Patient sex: M
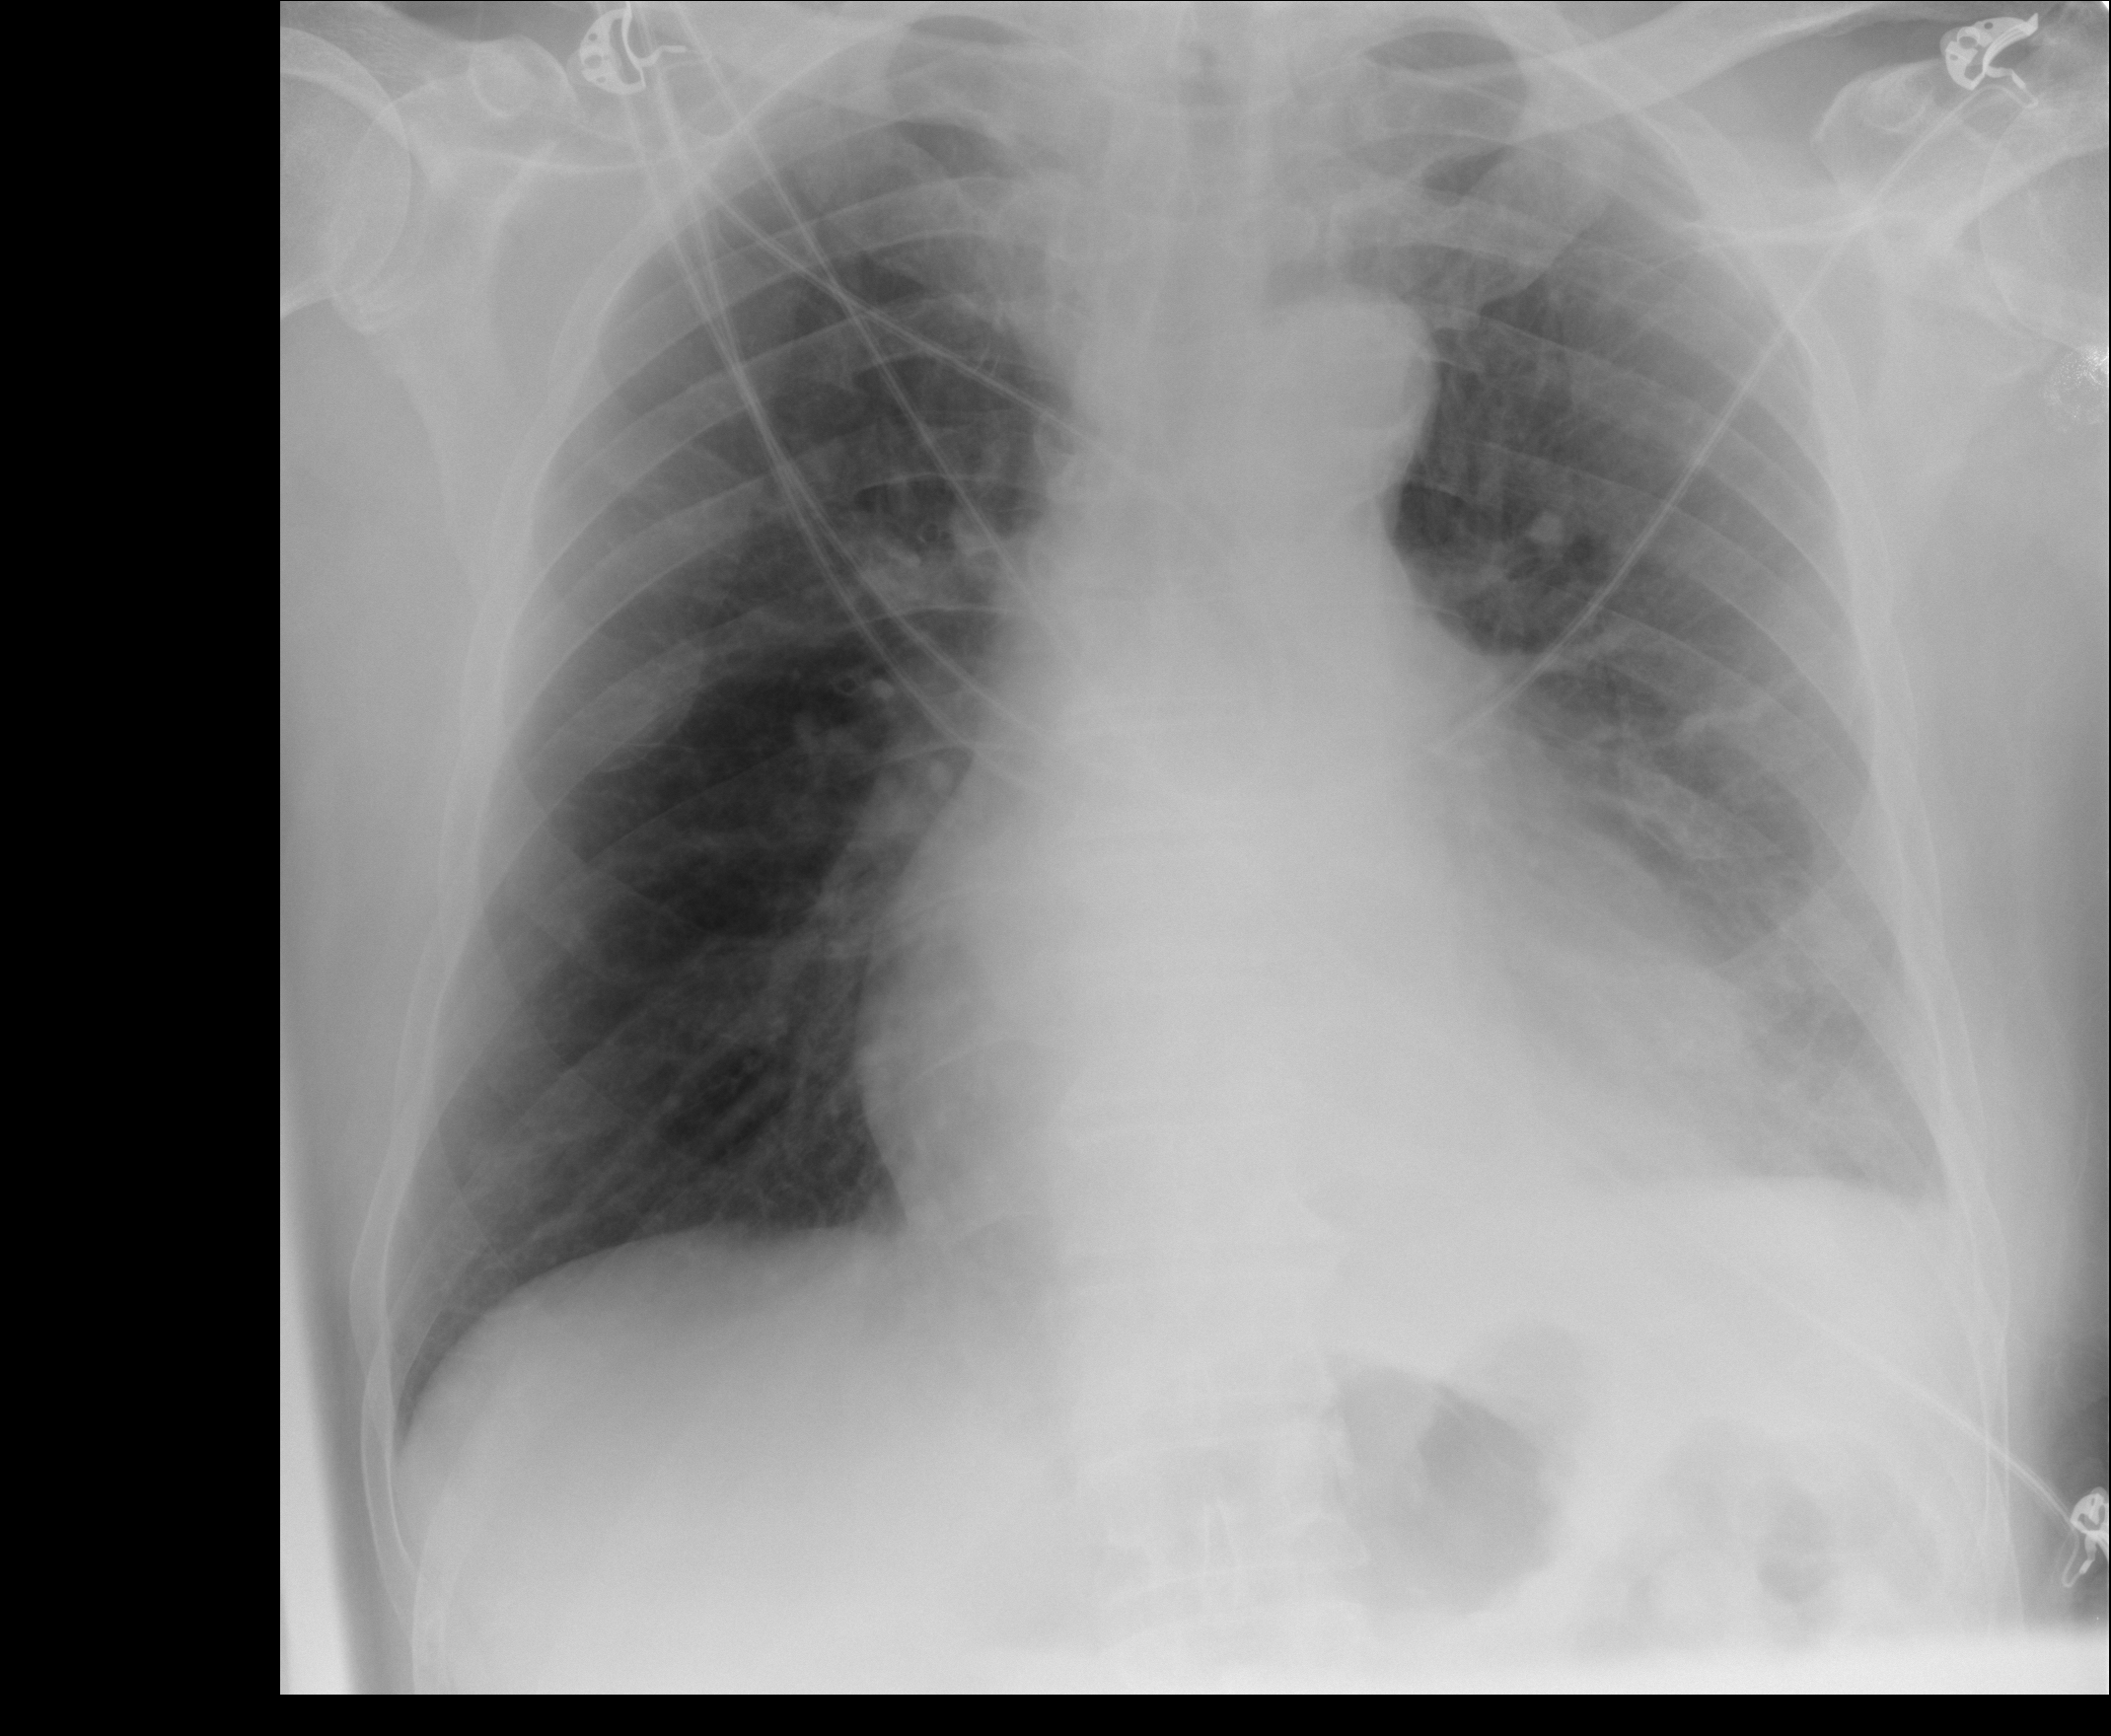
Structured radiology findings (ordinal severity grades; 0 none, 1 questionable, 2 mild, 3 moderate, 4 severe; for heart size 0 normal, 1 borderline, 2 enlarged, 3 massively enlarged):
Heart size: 2
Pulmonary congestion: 0
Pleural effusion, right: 0
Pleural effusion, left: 2
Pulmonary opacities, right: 0
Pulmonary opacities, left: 2
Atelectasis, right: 0
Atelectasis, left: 2